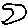
Label: moon